Question: I am trying to add annotations to my 'XYPlot'; but unfortunately, they don't seem to show up.
Here is my code:
'''
public JFreeChart createGraph() {
int[][] audiogramR = {{250, 25}, {500, 15}, {1000, 30}, {2000, 40}, {4000, 50}, {8000, 60}};
int[][] audiogramL = {{250, 60}, {500, 50}, {1000, 40}, {2000, 30}, {4000, 15}, {8000, 25}};
XYSeries r = new XYSeries("Right");
XYSeries l = new XYSeries("Left");
for (int i = 0; i <= 5; i++) { //add data to series
r.add(audiogramR[i][0], audiogramR[i][1]);
l.add(audiogramL[i][0], audiogramL[i][1]);
}
XYSeriesCollection dataset = new XYSeriesCollection(); //add series to dataset
dataset.addSeries(r);
dataset.addSeries(l);
NumberAxis yAxis = new NumberAxis("Decibels"); //create axes
LogAxis xAxis = new LogAxis("Frequency");
xAxis.setBase(2);
xAxis.setStandardTickUnits(NumberAxis.createIntegerTickUnits());
yAxis.setStandardTickUnits(NumberAxis.createIntegerTickUnits());
yAxis.setInverted(true);
yAxis.setRange(-10, 120);
Shape cross = ShapeUtilities.createDiagonalCross(3, 1);
Shape outer = new Ellipse2D.Float(-3.5f, -3.5f, 7, 7);
Shape inner = new Ellipse2D.Float(-3f, -3f, 6, 6); //shapes for plot
Area area = new Area(outer);
area.subtract(new Area(inner));
Shape ring = area;
XYPlot plot = new XYPlot(dataset, xAxis, yAxis, new XYLineAndShapeRenderer(true, true)); //create xy plot for dataset and axes
plot.getRenderer().setSeriesShape(1, cross);
plot.getRenderer().setSeriesShape(0, ring);
plot.setDomainGridlinesVisible(false);
XYTextAnnotation label = new XYTextAnnotation("Annotation text here", 50, 1024); //create annotation
plot.addAnnotation(label, true);
JFreeChart chart = new JFreeChart("Audiogram", JFreeChart.DEFAULT_TITLE_FONT, plot, true);
ChartPanel myChart = new ChartPanel(chart);
myChart.setPreferredSize(pGraph.getSize()); //size according to my window
myChart.setMouseWheelEnabled(false);
pGraph.setLayout(new java.awt.BorderLayout());
pGraph.add(myChart, BorderLayout.CENTER); //add chart to jPanel in netbeans
pGraph.validate();
}
'''
which produces this:

Evidently, there is no annotation. Any thoughts?
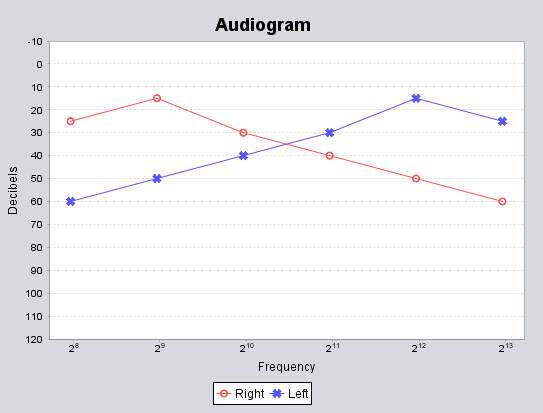
Answer: As noted <URL>,
> The coordinates are specified in data space (they will be converted to Java2D space for display).
Your value of 1024 is outside the range specified for your 'yAxis'. As noted <URL>, it may be useful to query the data itself for the required coordinates. In the fragment below, the series 'r' provides the data space coordinates for the penultimate point:
'''
double x = (double) r.getX(r.getItemCount() - 2);
double y = (double) r.getY(r.getItemCount() - 2);
XYTextAnnotation label = new XYTextAnnotation("Annotation", x, y);
plot.addAnnotation(label);
'''
<URL>